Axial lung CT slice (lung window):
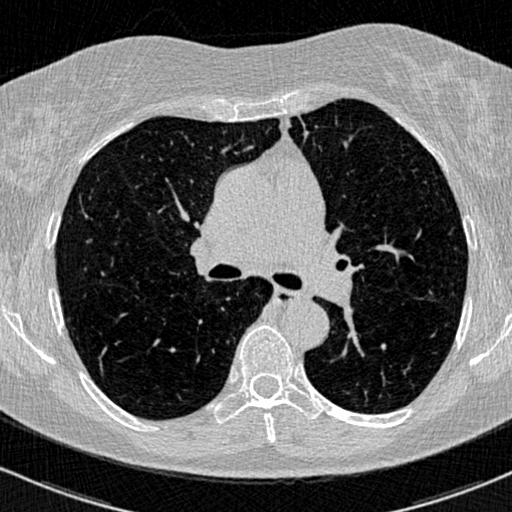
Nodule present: no